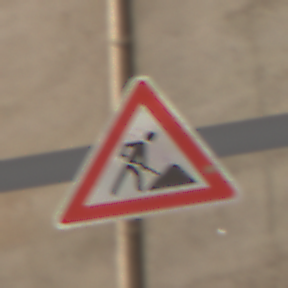
Verkehrszeichen: Arbeitsstelle
Umgebung: Roofed, Tunnel
Tageszeit: Midday
Wetter: NotSpecified
Licht: Natural
Jahreszeit: NotSpecified
Kontrast: MediumContrast